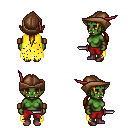
a pixel art fantasy rpg character, female body template, orc, green skin, yellow tattered cape, red pants, blonde ponytail hairstyle, leather cap, leather bracers, maroon shoes, dagger, four views (front, back, left, right), 2x2 character sprite sheet, small pixel art, hard edges, no anti-aliasing